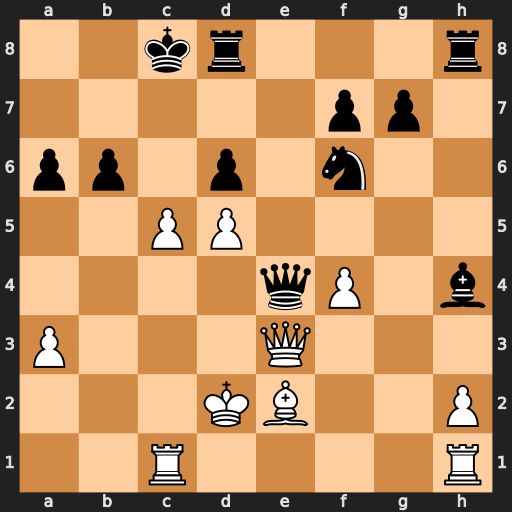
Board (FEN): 2kr3r/5pp1/pp1p1n2/2PP4/4qP1b/P3Q3/3KB2P/2R4R
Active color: w
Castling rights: -
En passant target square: -
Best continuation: cxd6+ Kd7 Rc7+ Ke8 Re7+ Kf8 Rxe4 Nxe4+ Qxe4